Question: I have an a tab based app in which some parts are for everybody, but user should be registered to access, so, I want to change to a UIView to the Login one.
Login view is allocated in the first tab, in MainStoryboard

Now I'm in another tab, another section (which already has a .xib file) and I want to show the "Login" view:
'''
Login *aLogin = [[Login alloc] initWithNibName:@"LOGIN" bundle:nil];
[self presentModalViewController:aLogin animated:YES];
'''
But it crashes because of LOGIN xib doesnt exist.
'''
Terminating app due to uncaught exception 'NSInternalInconsistencyException', reason: 'Could not load NIB in bundle:
'''
How can I load the "login" uiview?
Thanks!
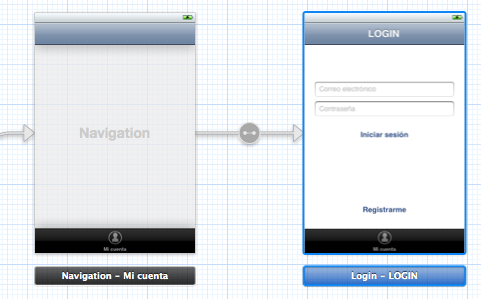
Answer: I found it!
'''
UIStoryboard *storyboard = [UIStoryboard storyboardWithName:@"MainStoryboard" bundle:nil];
Login *aLogin = [storyboard instantiateViewControllerWithIdentifier:@"Login"];
[self presentModalViewController:aLogin animated:YES];
'''